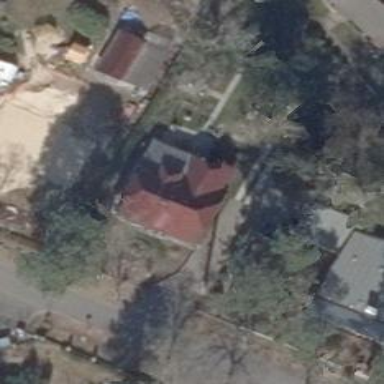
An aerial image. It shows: Half-hipped roof building.